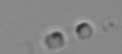
Label: Skeletonema